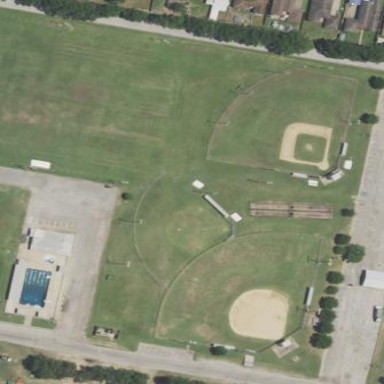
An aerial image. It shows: Softball pitch for leisure and sport activities.